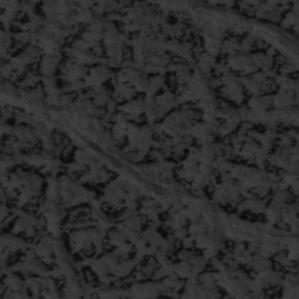
Label: frost